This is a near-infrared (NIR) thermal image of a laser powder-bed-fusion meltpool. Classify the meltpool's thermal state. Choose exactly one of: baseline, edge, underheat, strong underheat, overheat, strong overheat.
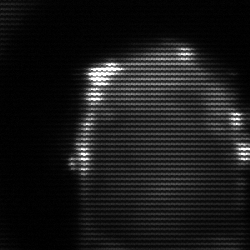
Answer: baseline